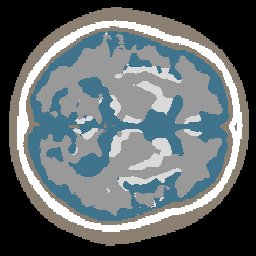
Label: no_lesion